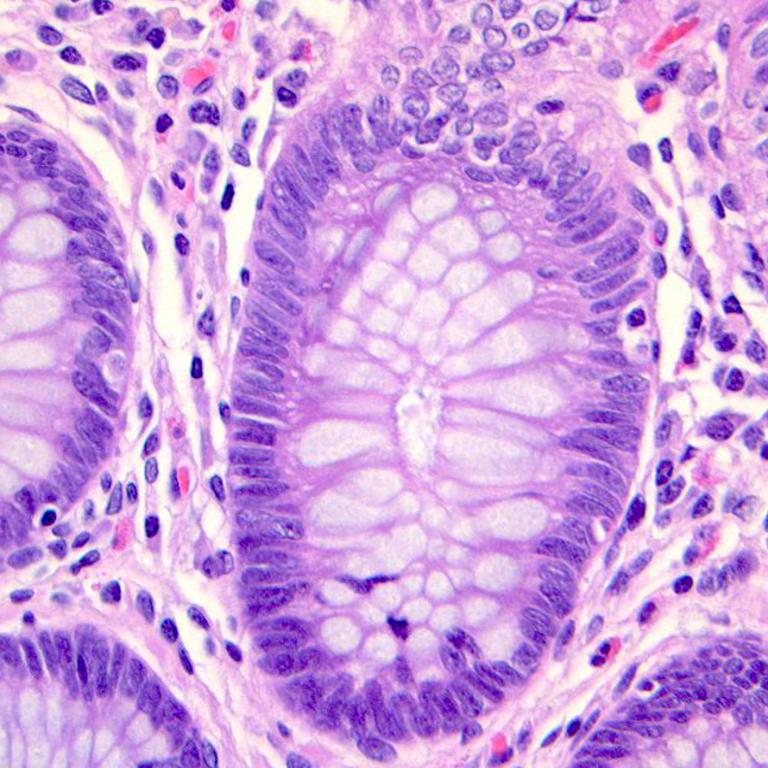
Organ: colon
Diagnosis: benign